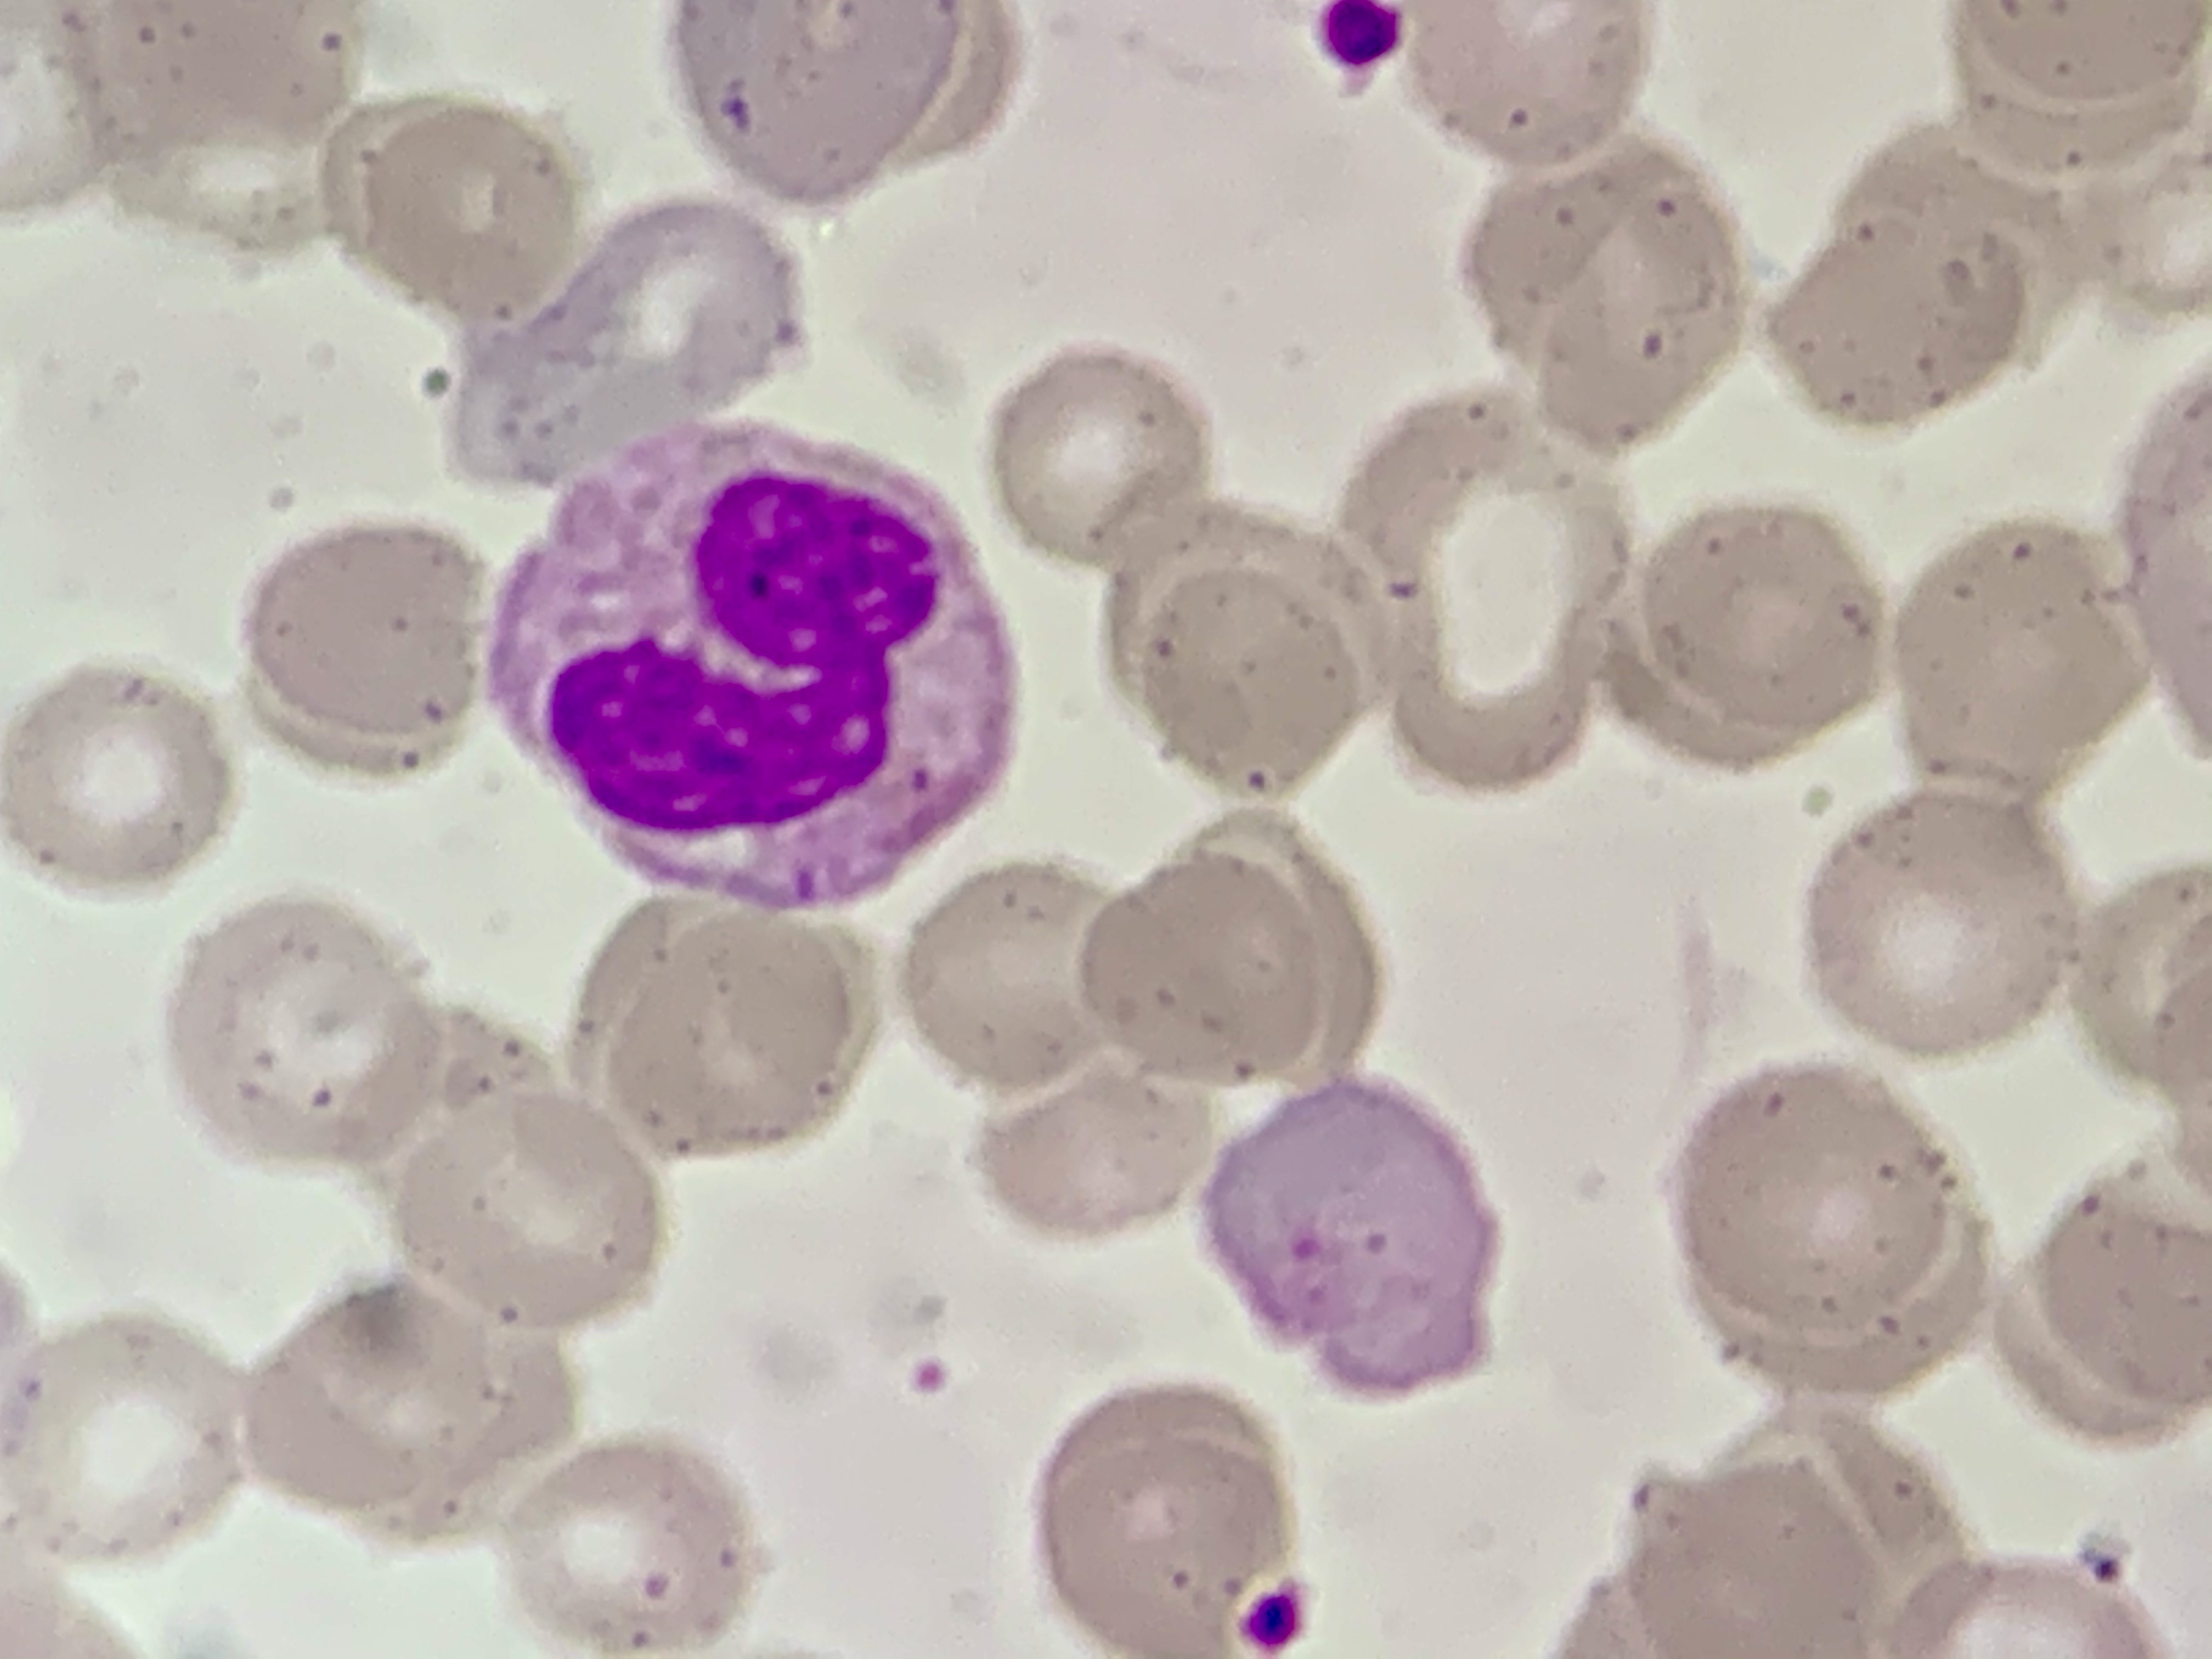
Cell type: NEUTROPHILS